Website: crate-barrel
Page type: payment
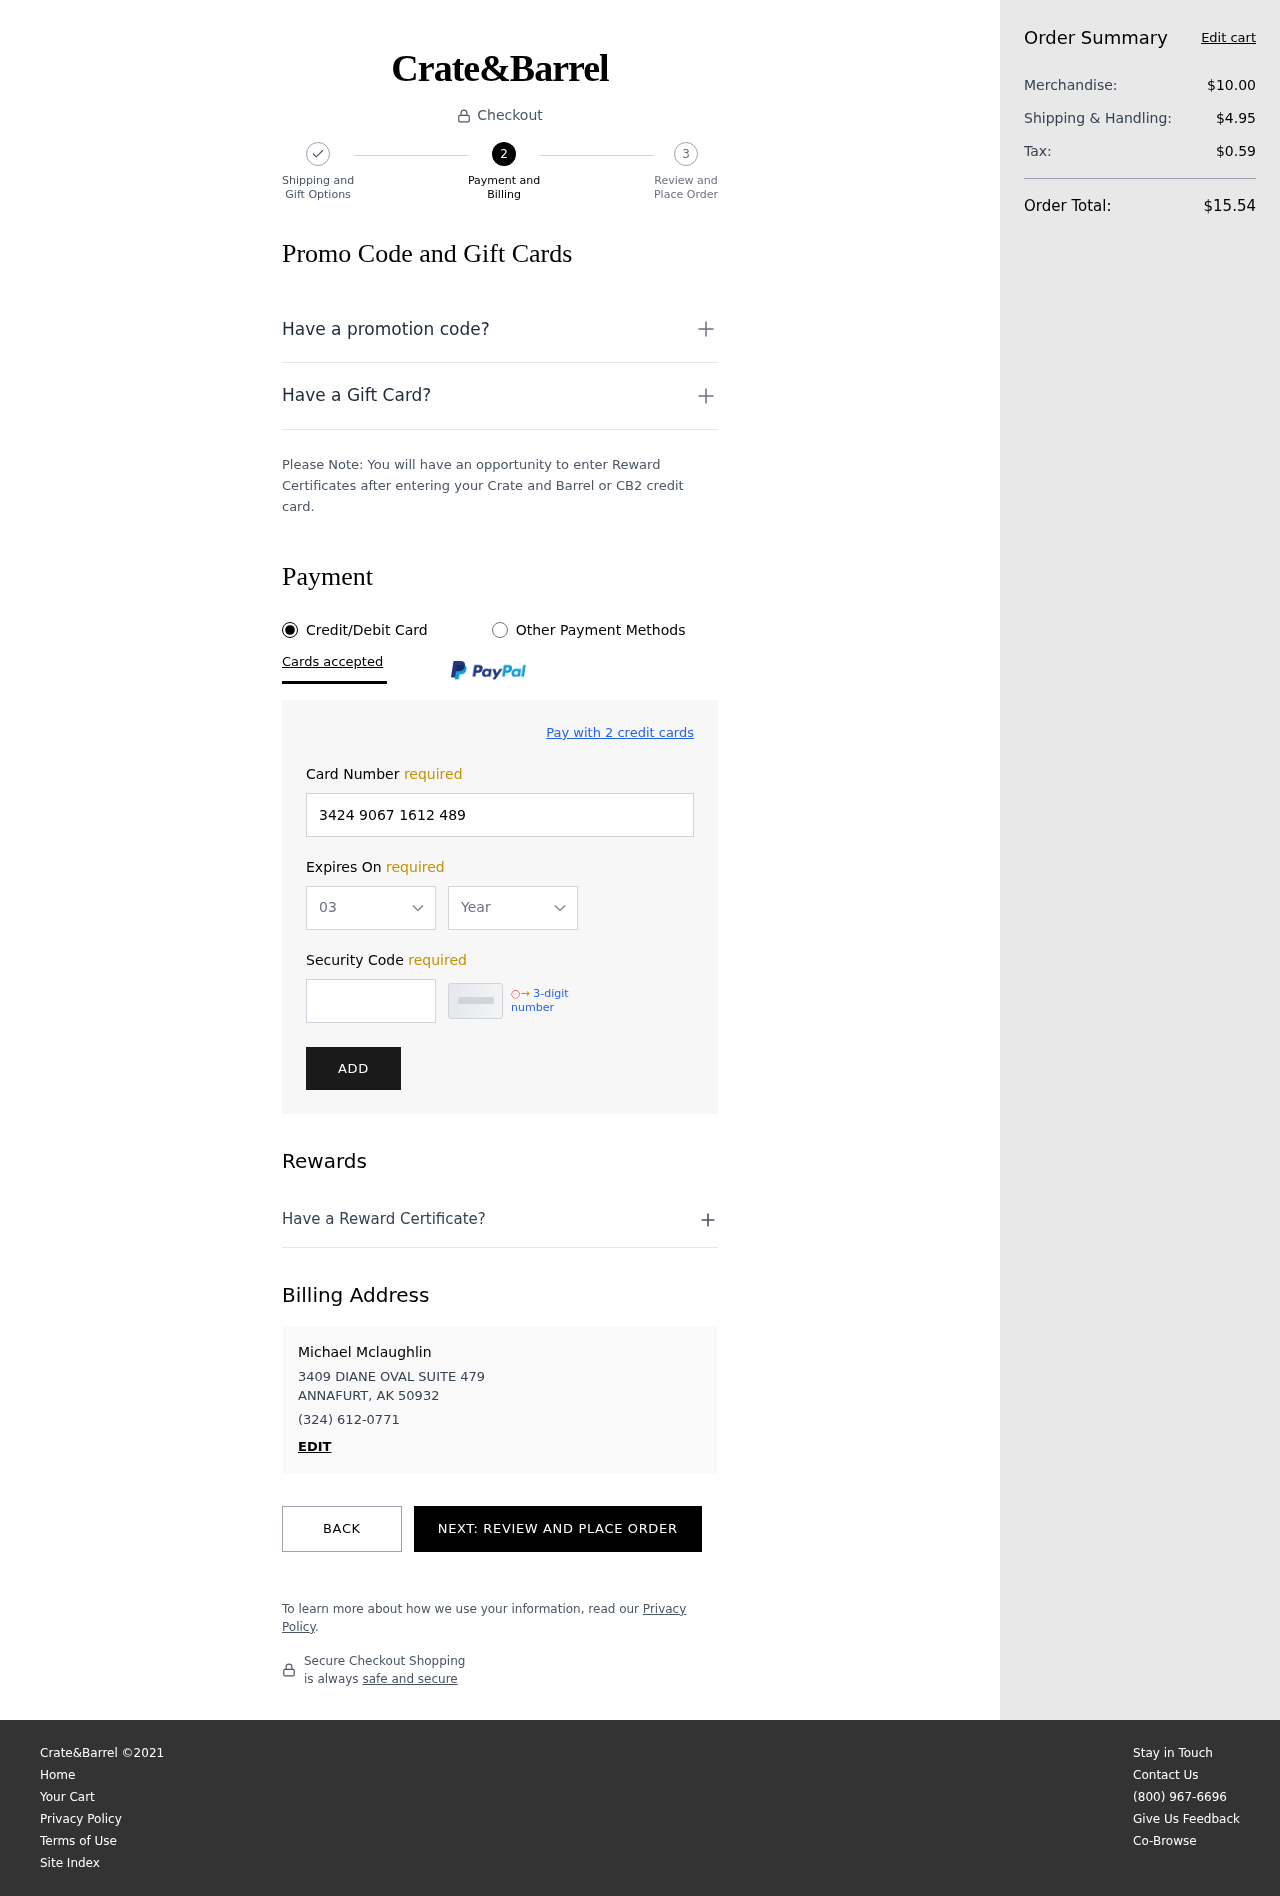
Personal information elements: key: PII_CARD_EXPIRY_MONTH
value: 03
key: PII_CARD_EXPIRY_YEAR
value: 30
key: PII_CITY_STATE_ZIP
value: ANNAFURT, AK 50932
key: PII_FULLNAME
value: Michael Mclaughlin
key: PII_PHONE
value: (324) 612-0771
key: PII_STREET
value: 3409 DIANE OVAL SUITE 479
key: PII_CARD_NUMBER
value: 3424 9067 1612 489
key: PII_CARD_CVV
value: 3071
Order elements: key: ORDER_SUBTOTAL
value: $10.00
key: ORDER_SHIPPING_COST
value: $4.95
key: ORDER_TAX
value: $0.59
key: ORDER_TOTAL
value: $15.54